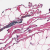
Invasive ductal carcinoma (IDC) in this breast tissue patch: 0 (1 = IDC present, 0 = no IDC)